Aerial crown-view tile of a tropical tree (Barro Colorado Island, Panama), acquired 20250915:
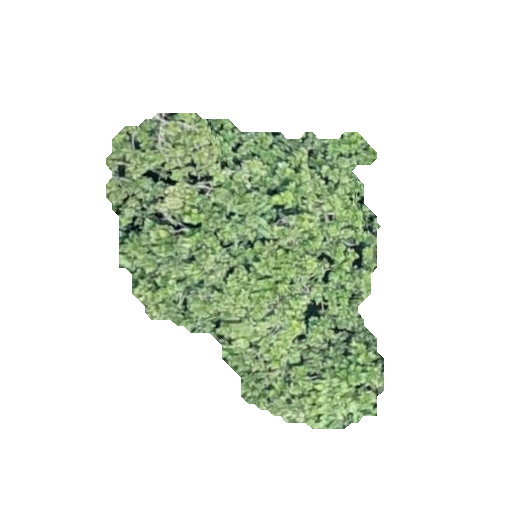
Species: Anacardium excelsum
GBIF accepted scientific name: Anacardium excelsum
Crown area: 89.525 m²